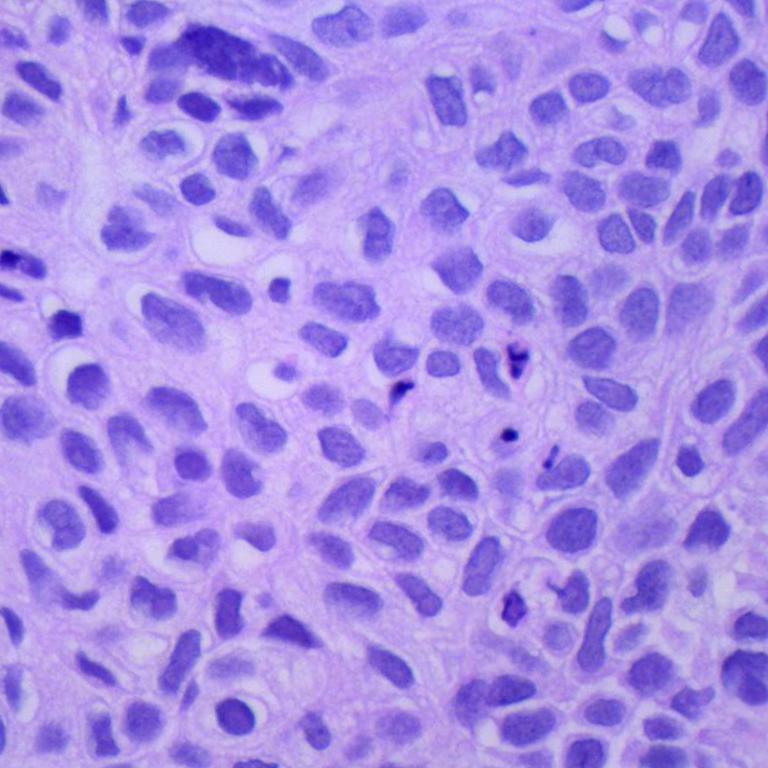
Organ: lung
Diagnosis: squamous carcinomas